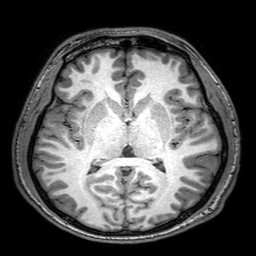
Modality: T1w
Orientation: coronal
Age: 21
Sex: male
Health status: healthy
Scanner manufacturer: philips
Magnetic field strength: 3 T